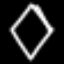
Label: diamond